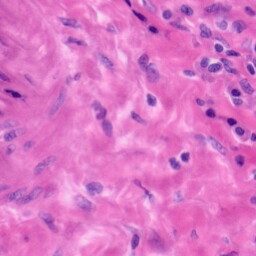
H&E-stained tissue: Tonsil